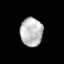
Tissue: prostate
Cell type: Epithelial cells
Senescence score: 0.3578
Nuclear area (px): 627
Mean DAPI intensity: 188.321